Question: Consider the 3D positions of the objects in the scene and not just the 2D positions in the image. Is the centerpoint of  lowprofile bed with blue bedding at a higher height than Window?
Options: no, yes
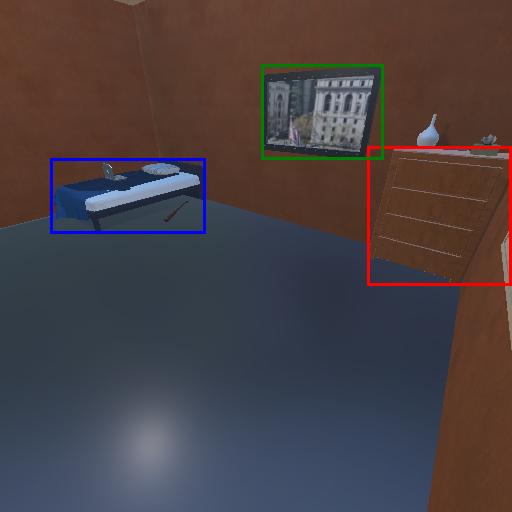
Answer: no